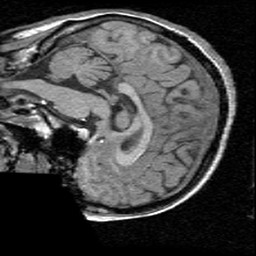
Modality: T1w
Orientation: sagittal
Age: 27
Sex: female